Question: I have a JButton and I want to add an icon to it. I would like to use the font based icons from FontAwesome which provides a TrueType font file. The icon I am trying to add is the play button icon. The play button icon in the css file for FontAwesome is '
04b' which I beleive translates to '' in Java.
This is how I am loading the font in the constructor of by IconButton base class.
'''
public class IconButton extends JButton {
public IconButton() {
try {
InputStream in = this.getClass().getResourceAsStream("/fontawesome-webfont.ttf");
Font ttfBase = Font.createFont(Font.TRUETYPE_FONT, in);
Font ttfReal = ttfBase.deriveFont(Font.BOLD, 24);
setFont(ttfReal);
} catch (FontFormatException e) {
e.printStackTrace();
} catch (IOException e) {
e.printStackTrace();
}
}
}
'''
In the implementing class StartButton this is how I am setting the text.
'''
public class StartButton extends IconButton {
public StartButton() {
setText(String.valueOf('tth'));
setForeground(Color.BLACK);
}
}
'''
This is what I get. Nothing.

Any help is much appreciated.
EDIT: See answer below.
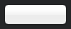
Answer: I think I solved this actually. The correct character is '' not 'tth'. Whoops! :)
This is working for me now.